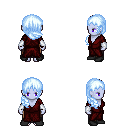
a pixel art fantasy rpg character, female body template, dark elf, purple skin, red robe, robe skirt, white cyan right-swept hairstyle, white cloth bracers, black shoes, four views (front, back, left, right), 2x2 character sprite sheet, small pixel art, hard edges, no anti-aliasing